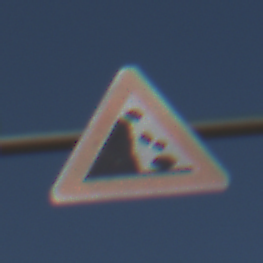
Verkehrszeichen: SteinschlagLinks
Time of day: Midday
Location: Outdoor (Nature)
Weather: Clear
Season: NotSpecified
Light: Natural